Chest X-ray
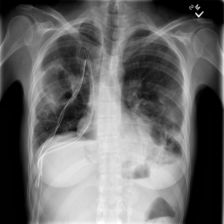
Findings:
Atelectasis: negative
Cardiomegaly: negative
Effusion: positive
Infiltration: negative
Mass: negative
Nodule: negative
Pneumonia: negative
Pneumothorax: positive
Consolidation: negative
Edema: negative
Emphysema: negative
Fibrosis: negative
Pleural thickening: negative
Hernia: negative